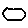
Label: hexagon